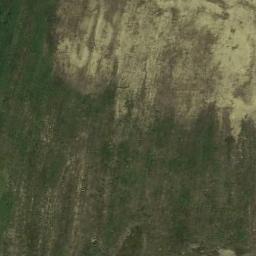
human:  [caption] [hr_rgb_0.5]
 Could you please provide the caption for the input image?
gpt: This meadow has different sparsity in different places .

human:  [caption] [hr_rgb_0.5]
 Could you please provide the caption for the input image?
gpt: Sparse grass growing on the lawn, Exposing the brown ground .

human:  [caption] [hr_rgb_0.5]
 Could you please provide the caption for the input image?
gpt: There is no grass in some parts of the meadow .

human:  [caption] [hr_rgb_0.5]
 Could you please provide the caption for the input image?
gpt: The entire image is dominated by grass .

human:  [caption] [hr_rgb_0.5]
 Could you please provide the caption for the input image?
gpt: There are some bare land on the sparse meadow .